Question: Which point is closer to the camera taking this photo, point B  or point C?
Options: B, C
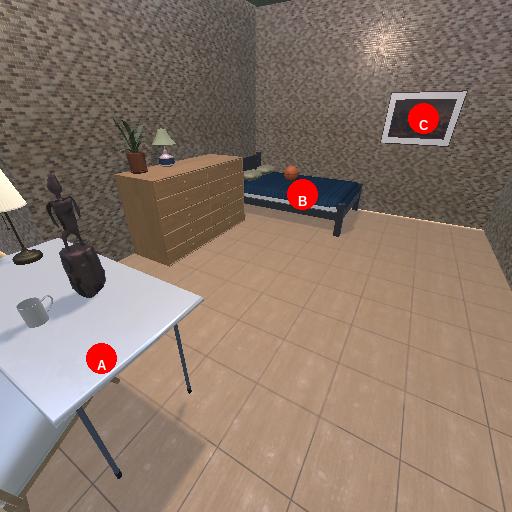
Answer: B